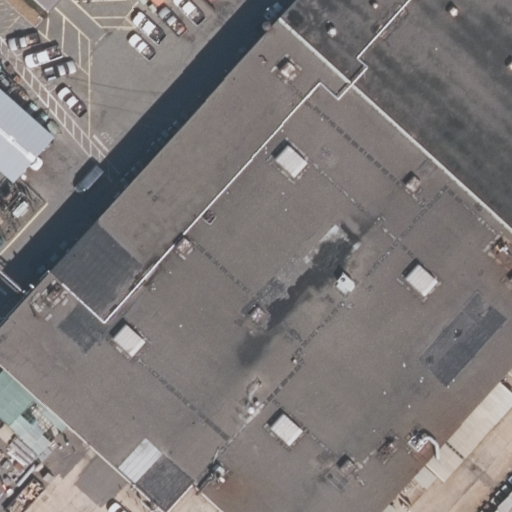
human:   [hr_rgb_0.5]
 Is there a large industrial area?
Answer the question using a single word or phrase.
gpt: yes

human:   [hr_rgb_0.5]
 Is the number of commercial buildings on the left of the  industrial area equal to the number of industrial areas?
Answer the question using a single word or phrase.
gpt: yes

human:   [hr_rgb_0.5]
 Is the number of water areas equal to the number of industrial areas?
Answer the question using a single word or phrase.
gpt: no

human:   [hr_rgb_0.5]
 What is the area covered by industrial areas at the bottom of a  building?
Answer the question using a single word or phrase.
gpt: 10583m2

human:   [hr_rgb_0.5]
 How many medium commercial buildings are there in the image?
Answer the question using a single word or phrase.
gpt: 0

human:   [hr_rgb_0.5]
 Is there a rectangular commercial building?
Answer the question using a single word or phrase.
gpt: yes

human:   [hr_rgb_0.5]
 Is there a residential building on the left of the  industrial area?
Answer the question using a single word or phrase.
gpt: no

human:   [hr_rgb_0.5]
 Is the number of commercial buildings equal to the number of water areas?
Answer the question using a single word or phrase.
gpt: no

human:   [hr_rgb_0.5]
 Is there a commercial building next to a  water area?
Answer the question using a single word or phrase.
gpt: no

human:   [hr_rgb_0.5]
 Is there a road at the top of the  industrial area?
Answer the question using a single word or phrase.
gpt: no

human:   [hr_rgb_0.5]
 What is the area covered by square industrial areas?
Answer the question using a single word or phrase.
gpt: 0m2

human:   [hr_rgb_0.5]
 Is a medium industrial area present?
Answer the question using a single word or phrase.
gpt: no

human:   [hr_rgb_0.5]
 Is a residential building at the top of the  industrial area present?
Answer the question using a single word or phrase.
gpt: no

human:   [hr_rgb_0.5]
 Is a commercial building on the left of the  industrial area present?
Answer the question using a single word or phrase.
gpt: yes

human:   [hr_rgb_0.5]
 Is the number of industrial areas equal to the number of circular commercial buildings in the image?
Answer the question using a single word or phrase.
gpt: no

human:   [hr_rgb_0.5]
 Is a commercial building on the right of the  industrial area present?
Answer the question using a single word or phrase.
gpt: yes

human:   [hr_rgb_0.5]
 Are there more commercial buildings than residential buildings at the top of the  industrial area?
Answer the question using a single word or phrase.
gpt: yes

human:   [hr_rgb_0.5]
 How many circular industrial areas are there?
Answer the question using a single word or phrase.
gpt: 0

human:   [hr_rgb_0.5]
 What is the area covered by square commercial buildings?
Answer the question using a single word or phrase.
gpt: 0m2

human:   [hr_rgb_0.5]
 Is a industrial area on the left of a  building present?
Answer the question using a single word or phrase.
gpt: no

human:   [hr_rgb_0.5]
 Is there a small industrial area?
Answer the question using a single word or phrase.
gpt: no

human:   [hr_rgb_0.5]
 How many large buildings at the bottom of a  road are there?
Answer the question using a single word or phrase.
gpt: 0

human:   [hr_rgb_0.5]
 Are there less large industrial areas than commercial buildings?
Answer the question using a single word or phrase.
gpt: yes

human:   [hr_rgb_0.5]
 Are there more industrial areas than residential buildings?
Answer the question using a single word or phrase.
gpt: yes

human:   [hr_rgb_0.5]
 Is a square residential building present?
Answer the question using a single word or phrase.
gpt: no

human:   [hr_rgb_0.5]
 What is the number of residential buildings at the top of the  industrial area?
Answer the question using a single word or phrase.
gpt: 0

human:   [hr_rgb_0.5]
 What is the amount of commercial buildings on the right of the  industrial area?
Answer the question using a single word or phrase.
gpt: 1

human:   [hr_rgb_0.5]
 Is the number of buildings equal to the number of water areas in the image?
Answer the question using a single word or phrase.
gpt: no

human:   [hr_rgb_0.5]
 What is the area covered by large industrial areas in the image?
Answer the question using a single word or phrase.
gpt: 10583m2

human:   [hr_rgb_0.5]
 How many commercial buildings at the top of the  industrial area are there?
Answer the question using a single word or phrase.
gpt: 2

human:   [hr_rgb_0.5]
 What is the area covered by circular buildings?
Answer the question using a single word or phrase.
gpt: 0m2

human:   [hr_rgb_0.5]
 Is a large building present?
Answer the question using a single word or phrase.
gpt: yes

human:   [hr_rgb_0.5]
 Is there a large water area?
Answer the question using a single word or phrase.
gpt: no

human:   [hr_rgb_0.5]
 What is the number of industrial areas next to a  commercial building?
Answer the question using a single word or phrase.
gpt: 1

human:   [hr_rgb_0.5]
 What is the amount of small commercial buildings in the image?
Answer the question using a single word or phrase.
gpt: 0

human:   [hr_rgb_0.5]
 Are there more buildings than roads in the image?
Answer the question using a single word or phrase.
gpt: yes